Question: I have the following method on my Domain.Services project
'''
public IList GetGroupProduct(IPrincipal user, int year)
{
if (user == null)
{
throw new ArgumentException("user");
}
var query = (from p in _repository.GetRevenues()
join o in _repository.GetEquipments() on p.IdEquipment.Equipment_Id equals
o.Equipment_Id
join c in _repository.GetGroupEquipment() on o.IdGroup.Group_Id equals
c.Group_Id
where p.DateTimeCreationData.Year == year
orderby p.DateTimeCreationData
select new
{
p.Quantity,
p.Value,
c.NameGroup
}).ToList();
return query;
}
'''
In my View I call
'''
var listGroupProductsActualYear = receitaServico.GetGroupProduct(User, DateTime.Now.Year);
'''
That works fine, but it's too difficult going through the results. I don't know if the best approach should return an IList or other type.

How can I do a 'foreach' in this variable that has the return of my GetGrupoProduto method ?
Or how can I make a better approach, maybe not using IList.
'''
public IEnumerable<Revenue.Revenue> GetRevenues(IPrincipal user, int year)
{
if (user == null)
{
throw new ArgumentException("user");
}
return from p in _repository.GetRevenues()
where p.DateTimeCreationData.Year == year
orderby p.DateTimeCreationData
select p;
}
'''
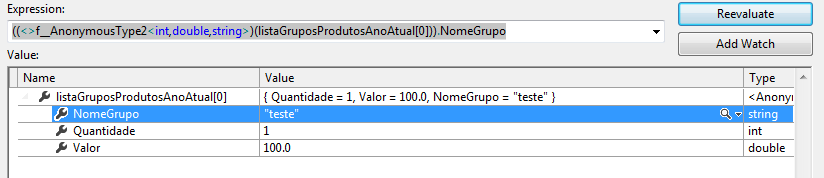
Answer: You can use 'dynamic' feature
'''
foreach(dynamic item in listaGruposProdutosAnoAtual)
{
var quantity = item.Quantidade;
}
'''
But I would higly recommend you to use a named type instead of because this way is not .